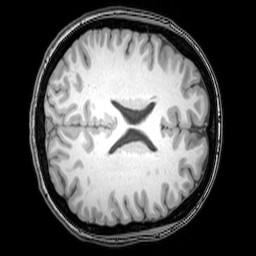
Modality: T1w
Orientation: axial
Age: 24
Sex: female
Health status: healthy
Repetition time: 0.081 s
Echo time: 0.037 s